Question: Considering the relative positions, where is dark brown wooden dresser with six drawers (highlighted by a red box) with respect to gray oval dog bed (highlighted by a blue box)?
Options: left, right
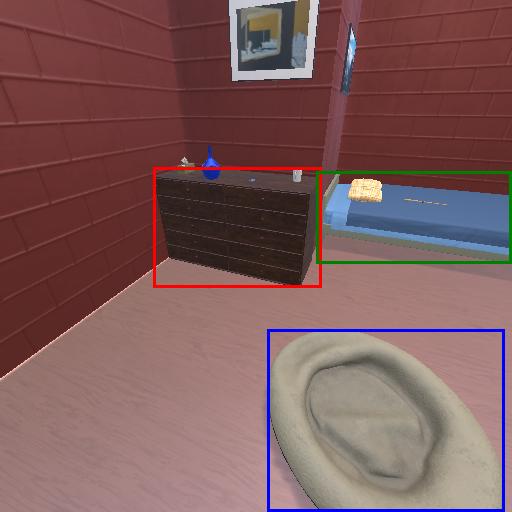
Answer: left